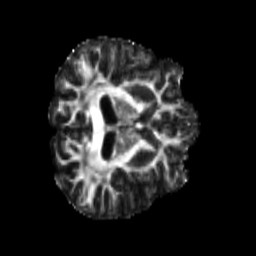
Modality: FA
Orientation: axial
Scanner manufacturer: siemens
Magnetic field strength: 3 T
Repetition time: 4 s
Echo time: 0.0594 s